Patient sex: M
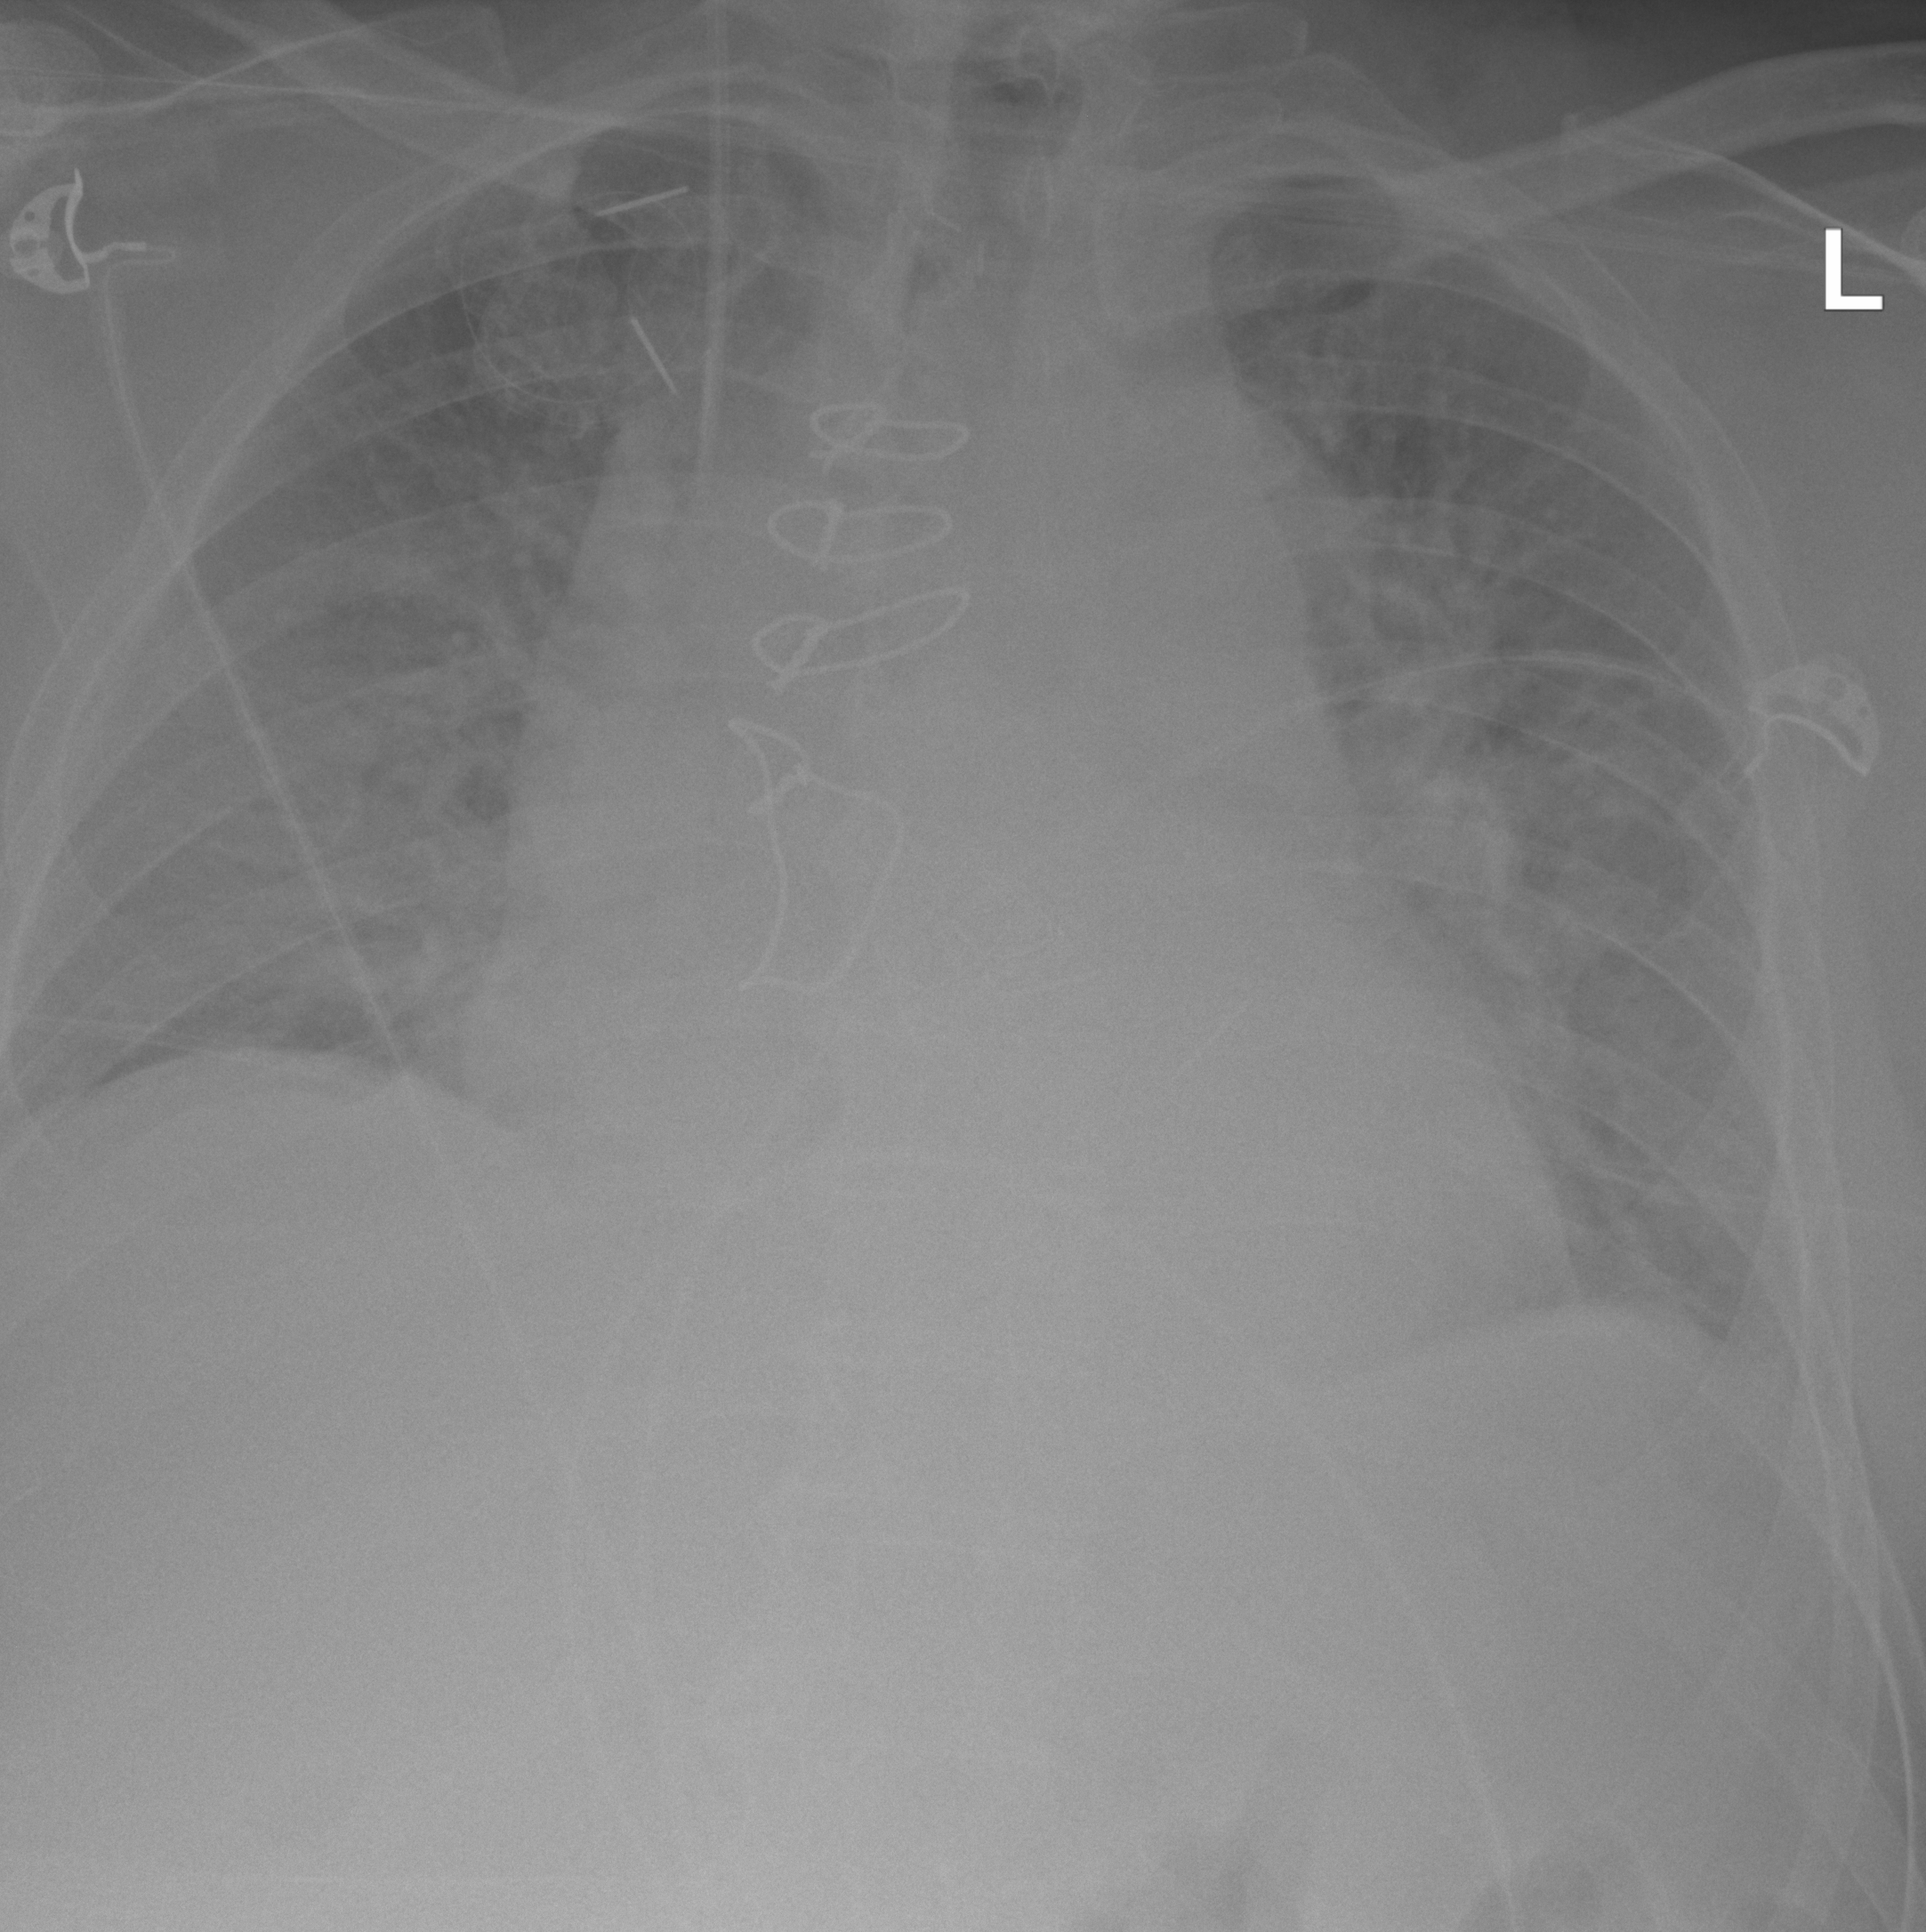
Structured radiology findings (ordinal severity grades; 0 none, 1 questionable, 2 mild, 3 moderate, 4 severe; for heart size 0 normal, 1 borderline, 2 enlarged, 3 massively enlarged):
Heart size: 3
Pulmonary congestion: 3
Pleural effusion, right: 0
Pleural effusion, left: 0
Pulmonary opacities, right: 2
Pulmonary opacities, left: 2
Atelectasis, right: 2
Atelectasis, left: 2